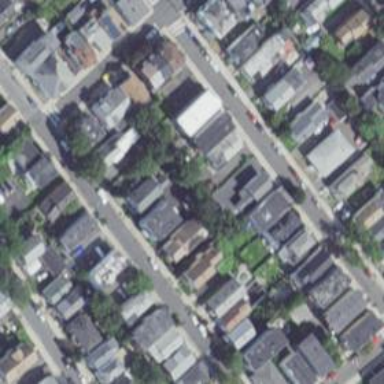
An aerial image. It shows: Neighborhood.